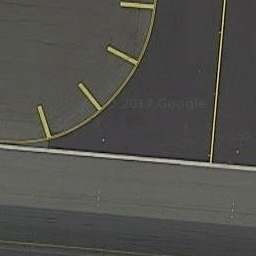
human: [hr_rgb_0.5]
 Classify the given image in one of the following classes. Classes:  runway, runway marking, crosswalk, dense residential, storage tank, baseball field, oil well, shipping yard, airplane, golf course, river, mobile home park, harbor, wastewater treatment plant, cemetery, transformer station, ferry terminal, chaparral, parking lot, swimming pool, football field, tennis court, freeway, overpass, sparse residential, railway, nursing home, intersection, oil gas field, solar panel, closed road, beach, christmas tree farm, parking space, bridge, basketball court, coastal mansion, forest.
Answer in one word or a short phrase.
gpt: runway marking